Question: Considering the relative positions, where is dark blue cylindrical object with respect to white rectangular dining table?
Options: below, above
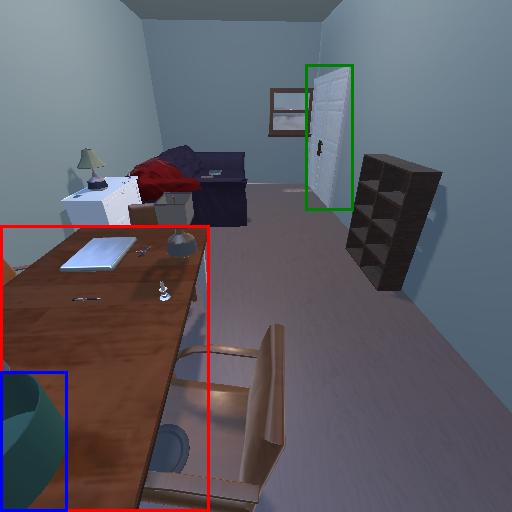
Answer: below